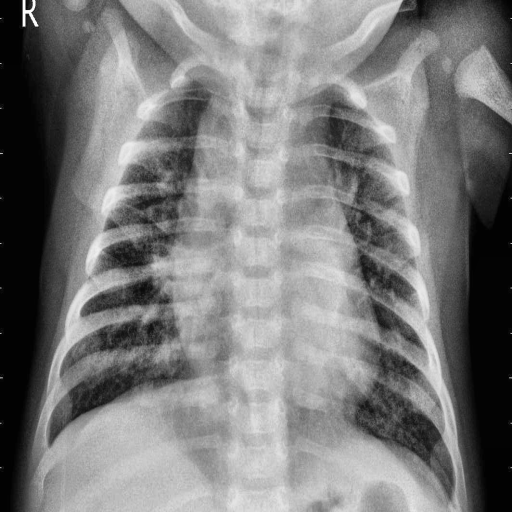
Finding: PNEUMONIA